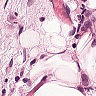
Metastatic tissue present: yes